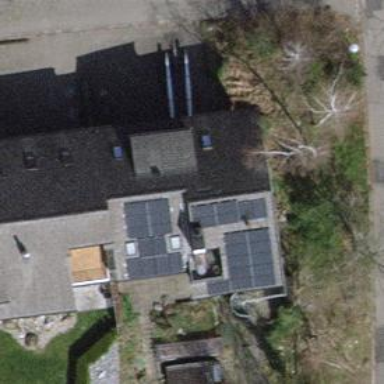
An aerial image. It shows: Solar photovoltaic panel generator.